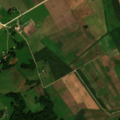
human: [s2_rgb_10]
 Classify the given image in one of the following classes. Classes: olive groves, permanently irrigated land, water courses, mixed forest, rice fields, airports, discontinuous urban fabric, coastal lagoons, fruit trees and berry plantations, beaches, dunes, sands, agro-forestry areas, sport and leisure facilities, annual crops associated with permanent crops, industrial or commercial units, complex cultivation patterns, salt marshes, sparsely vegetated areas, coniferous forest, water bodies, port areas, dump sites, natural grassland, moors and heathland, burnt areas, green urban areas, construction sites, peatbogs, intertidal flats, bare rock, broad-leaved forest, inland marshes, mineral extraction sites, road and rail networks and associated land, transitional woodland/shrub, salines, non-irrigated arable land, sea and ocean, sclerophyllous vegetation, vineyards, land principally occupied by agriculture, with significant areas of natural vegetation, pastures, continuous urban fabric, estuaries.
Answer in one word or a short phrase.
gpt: non-irrigated arable land, complex cultivation patterns, land principally occupied by agriculture, with significant areas of natural vegetation, transitional woodland/shrub